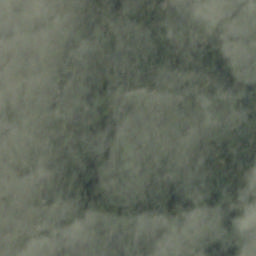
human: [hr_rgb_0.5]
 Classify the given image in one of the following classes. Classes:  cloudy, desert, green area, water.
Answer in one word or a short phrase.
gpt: cloudy